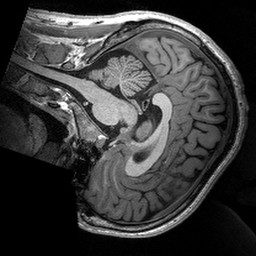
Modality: T1w
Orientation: sagittal
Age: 25
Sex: male
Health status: healthy
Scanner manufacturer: siemens
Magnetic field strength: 3 T
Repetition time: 2.53 s
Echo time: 0.00288 s